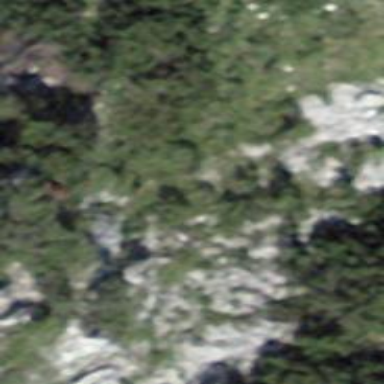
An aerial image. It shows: Natural cliff.